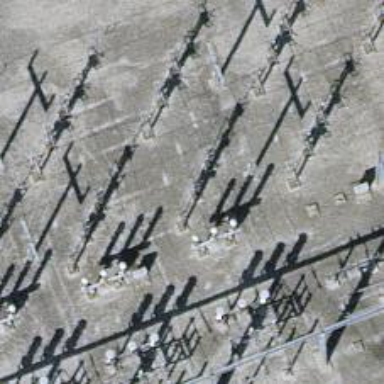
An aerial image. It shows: Power line with three cables in bay configuration.